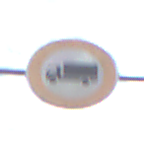
Verkehrszeichen: VerbotFuerKraftfahrzeugeUeberDreiKommaFuenfTonnen
Umgebung: Outdoor, Suburban
Tageszeit: Midday
Wetter: PartlyCloudy
Licht: Natural
Jahreszeit: NotSpecified
Kontrast: HighContrast